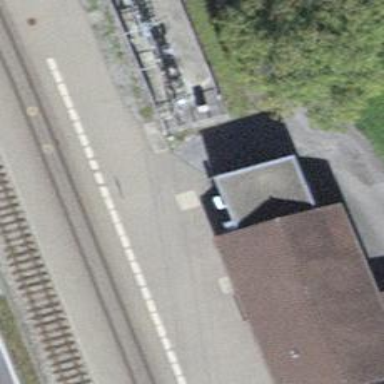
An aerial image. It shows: Bus stop with platform for public transport.